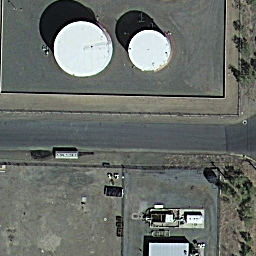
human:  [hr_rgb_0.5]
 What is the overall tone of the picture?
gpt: storage tanks